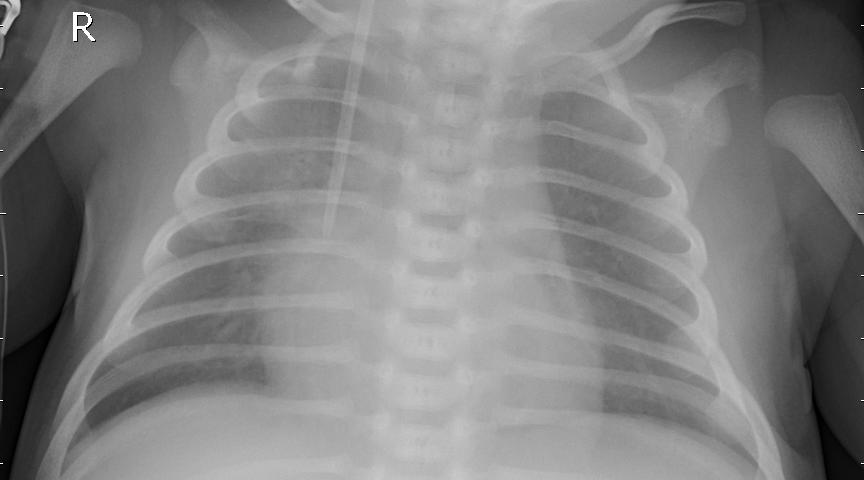
Diagnosis: PNEUMONIA